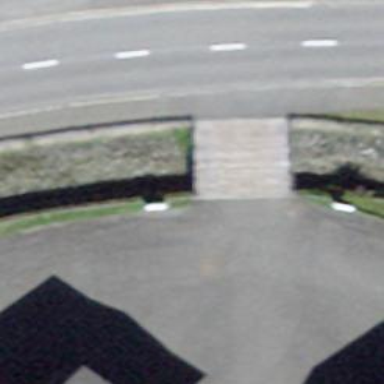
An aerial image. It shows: Paved driveway bridge on service road.